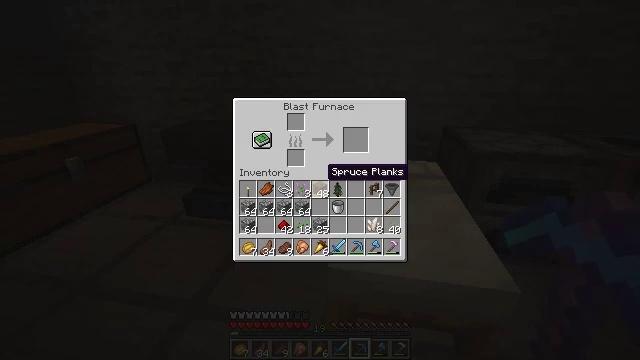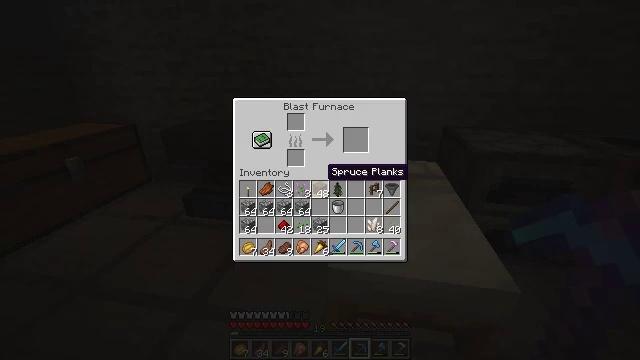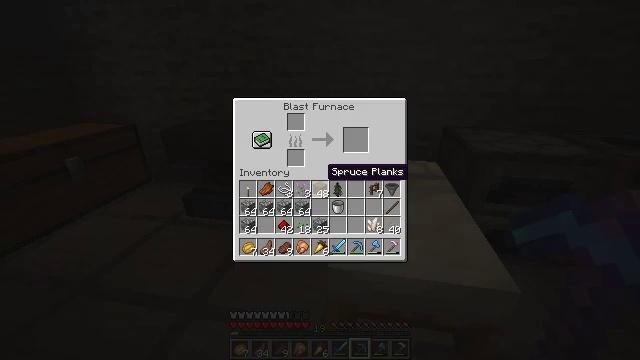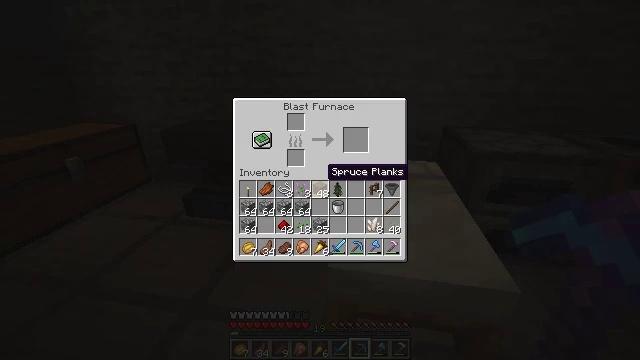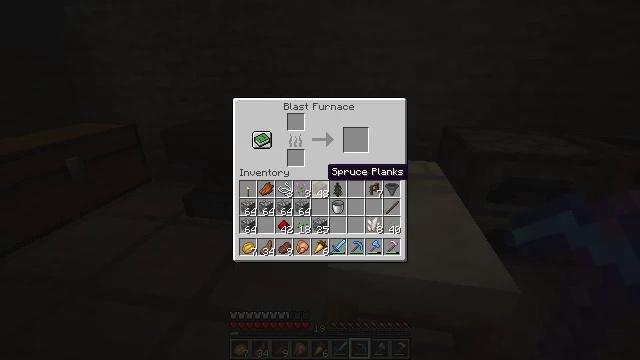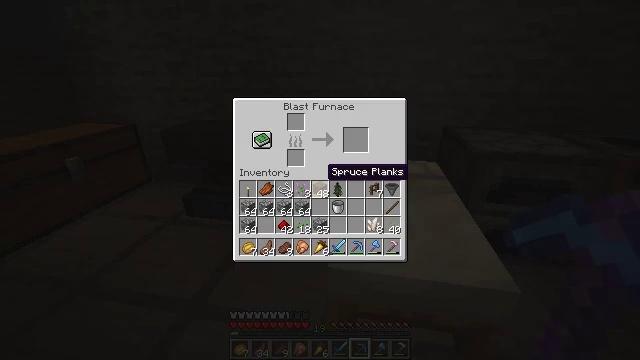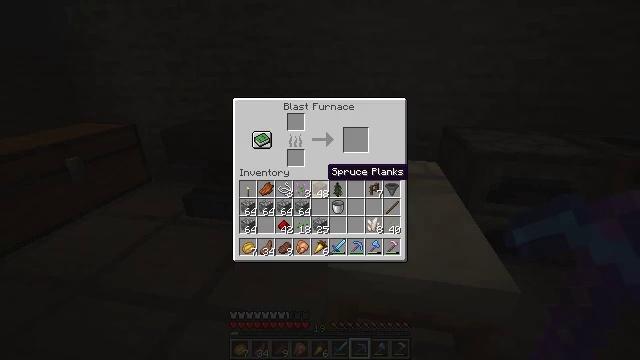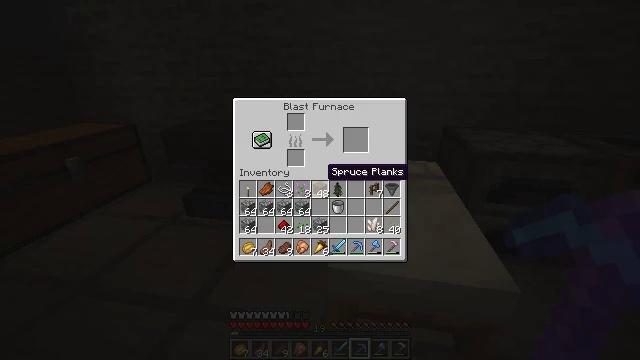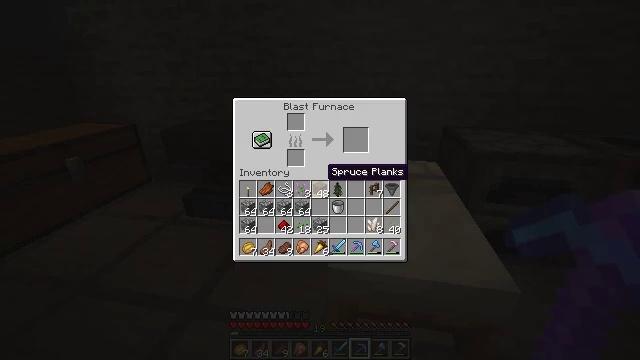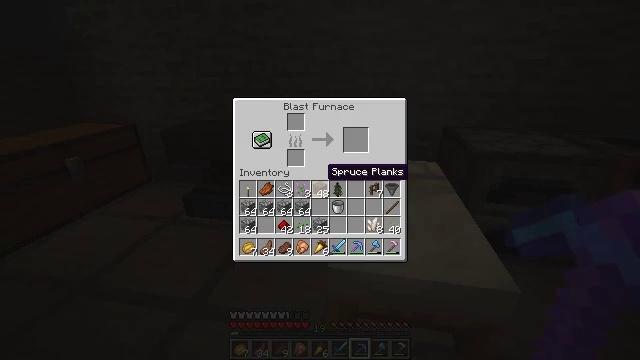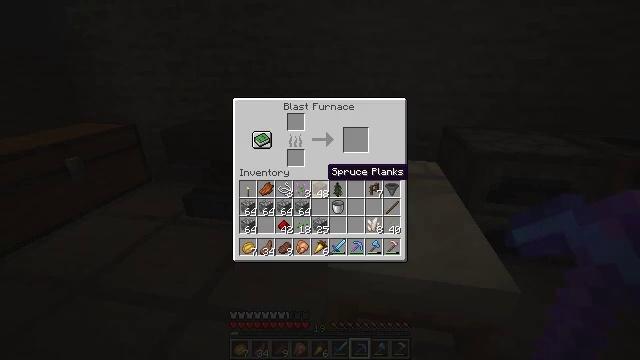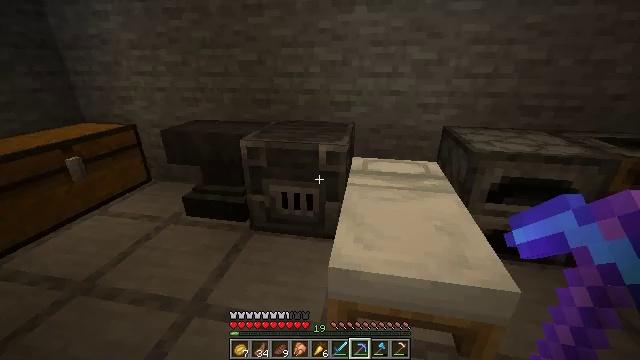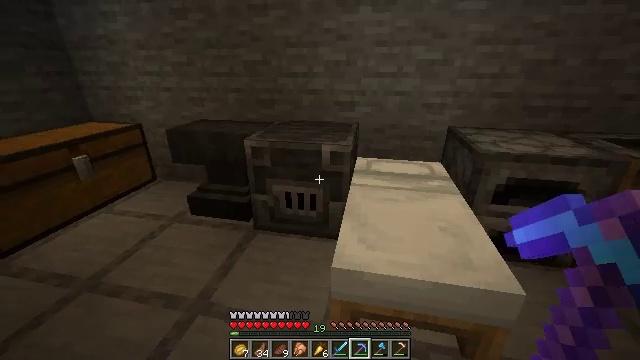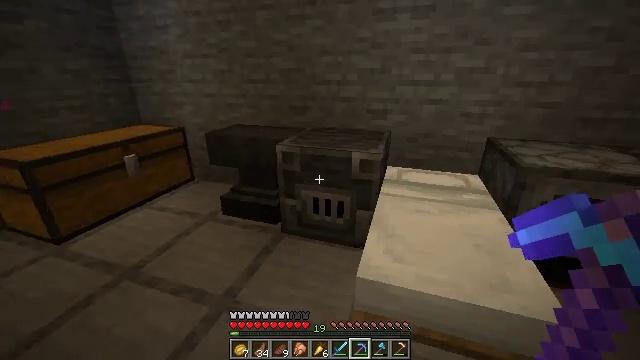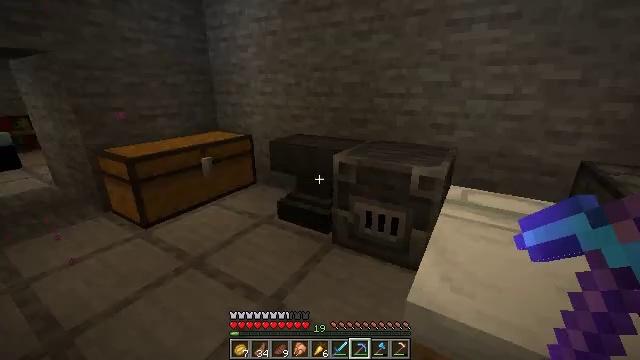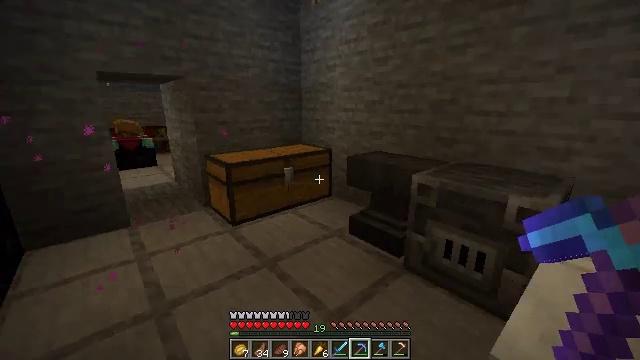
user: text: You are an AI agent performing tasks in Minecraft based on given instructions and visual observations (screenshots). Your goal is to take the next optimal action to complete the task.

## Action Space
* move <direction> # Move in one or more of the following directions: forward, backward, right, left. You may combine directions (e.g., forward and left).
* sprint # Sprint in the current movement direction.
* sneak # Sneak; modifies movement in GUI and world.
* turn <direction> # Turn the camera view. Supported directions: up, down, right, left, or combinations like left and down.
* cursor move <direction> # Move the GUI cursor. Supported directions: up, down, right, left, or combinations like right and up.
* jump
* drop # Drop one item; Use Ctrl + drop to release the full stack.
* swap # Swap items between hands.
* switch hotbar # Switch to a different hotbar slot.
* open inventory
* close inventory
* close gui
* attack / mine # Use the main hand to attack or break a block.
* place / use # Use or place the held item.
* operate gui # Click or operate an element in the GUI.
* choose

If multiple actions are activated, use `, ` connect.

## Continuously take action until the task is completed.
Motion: motion action
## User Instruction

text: Harvest wheat from the field.
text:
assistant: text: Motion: no_op
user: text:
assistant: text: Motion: no_op
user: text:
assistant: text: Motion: no_op
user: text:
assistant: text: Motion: no_op
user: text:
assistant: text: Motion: no_op
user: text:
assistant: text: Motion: no_op
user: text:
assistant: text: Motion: no_op
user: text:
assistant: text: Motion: no_op
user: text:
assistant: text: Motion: no_op
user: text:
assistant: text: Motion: no_op
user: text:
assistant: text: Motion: no_op
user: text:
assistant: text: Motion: no_op
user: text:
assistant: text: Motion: turn left and up
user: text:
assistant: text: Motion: turn left and up
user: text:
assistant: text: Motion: turn left and up
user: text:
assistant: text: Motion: turn left and up
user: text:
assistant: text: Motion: turn left
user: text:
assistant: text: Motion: no_op
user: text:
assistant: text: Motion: no_op
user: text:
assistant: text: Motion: no_op
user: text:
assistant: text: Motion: no_op
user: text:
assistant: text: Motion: use / place
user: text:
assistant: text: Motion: use / place
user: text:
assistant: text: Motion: use / place
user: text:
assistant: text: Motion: use / place
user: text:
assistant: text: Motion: no_op
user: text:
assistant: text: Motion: no_op
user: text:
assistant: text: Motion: no_op
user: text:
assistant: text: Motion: no_op
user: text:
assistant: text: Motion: no_op